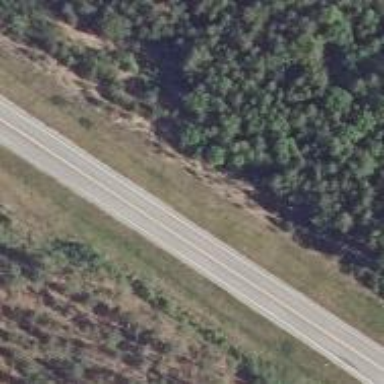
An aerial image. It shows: Trunk highway.